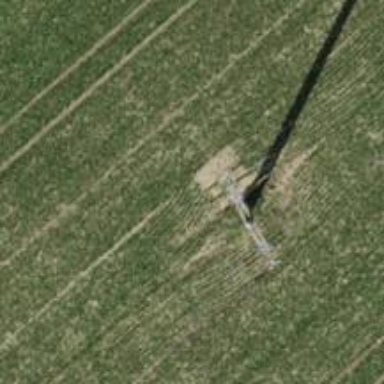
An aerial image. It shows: Concrete power pole.